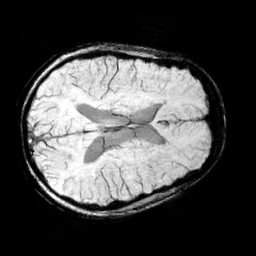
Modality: minIP
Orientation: axial
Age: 11
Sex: male
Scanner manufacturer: siemens
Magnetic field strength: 3 T
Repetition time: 0.027 s
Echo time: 0.02 s